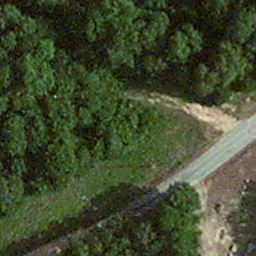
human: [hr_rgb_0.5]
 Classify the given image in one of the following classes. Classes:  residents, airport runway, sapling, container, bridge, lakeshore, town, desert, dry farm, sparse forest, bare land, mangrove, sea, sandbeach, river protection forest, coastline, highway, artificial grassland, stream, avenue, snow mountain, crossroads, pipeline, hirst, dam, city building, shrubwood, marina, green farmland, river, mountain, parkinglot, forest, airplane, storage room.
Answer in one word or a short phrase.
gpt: avenue